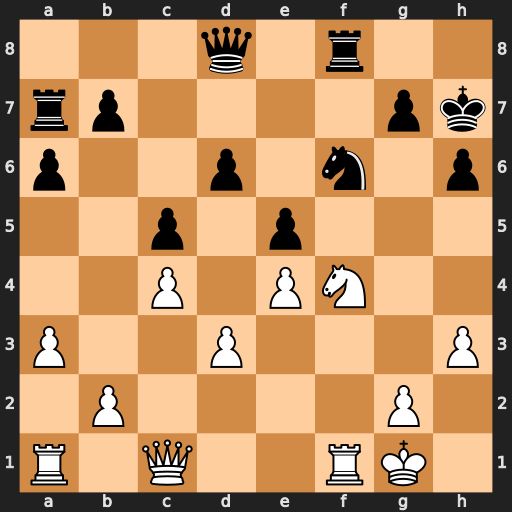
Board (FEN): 3q1r2/rp4pk/p2p1n1p/2p1p3/2P1PN2/P2P3P/1P4P1/R1Q2RK1
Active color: w
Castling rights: -
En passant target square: -
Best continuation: Ne6 Qe8 Nxf8+